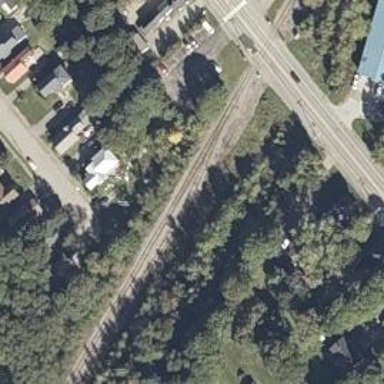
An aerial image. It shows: Railway siding for service.